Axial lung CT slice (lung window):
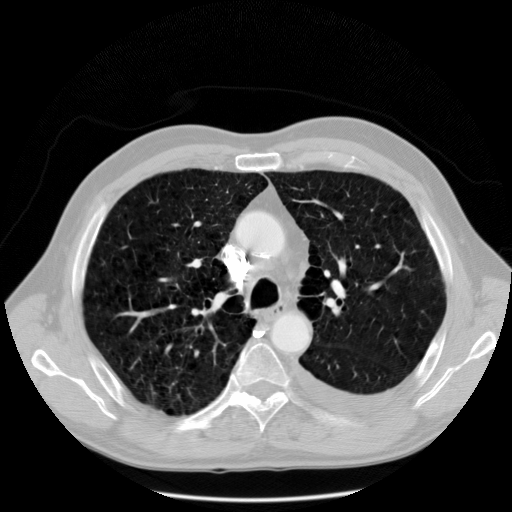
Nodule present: no